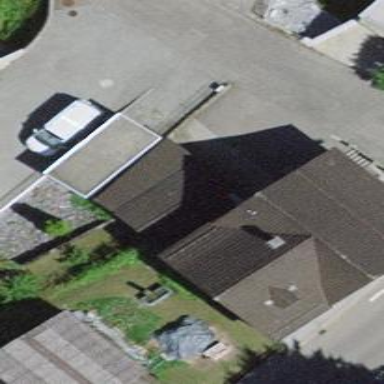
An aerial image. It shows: Garages as the designated land use.